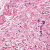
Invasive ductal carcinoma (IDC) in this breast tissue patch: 0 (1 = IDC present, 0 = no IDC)